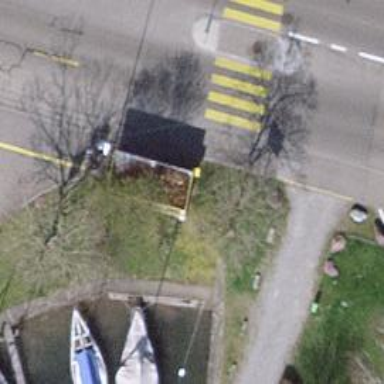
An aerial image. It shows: Post box is visible.